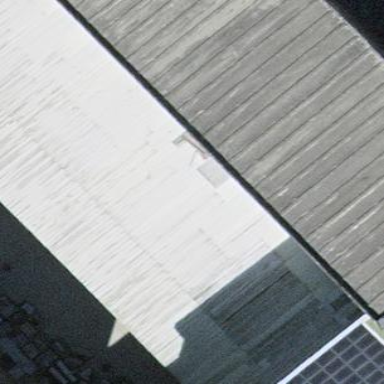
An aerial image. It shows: View of roof of building.